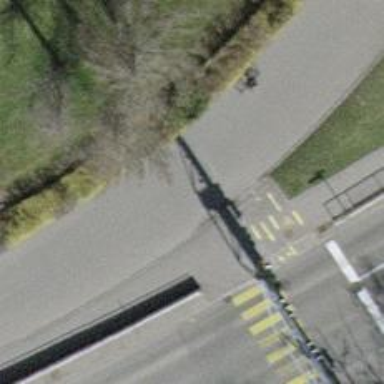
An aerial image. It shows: Asphalt road designated as cycleway. Both the cycleway and the footway have asphalt surfaces.